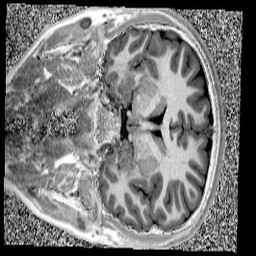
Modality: UNIT1
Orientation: coronal
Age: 12
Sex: male
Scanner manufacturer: siemens
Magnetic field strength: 3 T
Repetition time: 4 s
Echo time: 0.00299 s